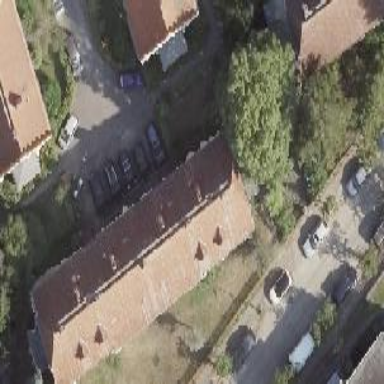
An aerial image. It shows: Gabled building with roof made of roof tiles.